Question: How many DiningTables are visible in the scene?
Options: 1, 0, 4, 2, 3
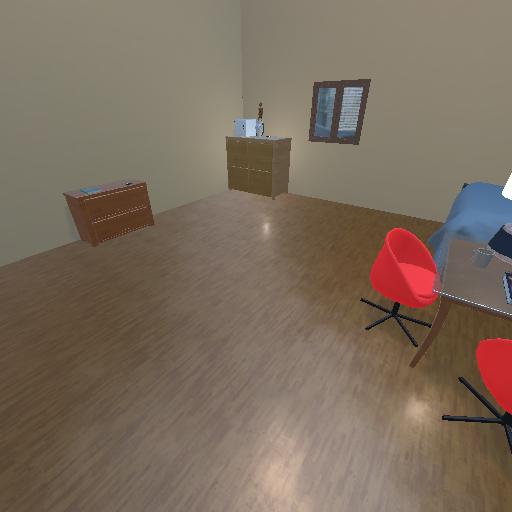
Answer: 1